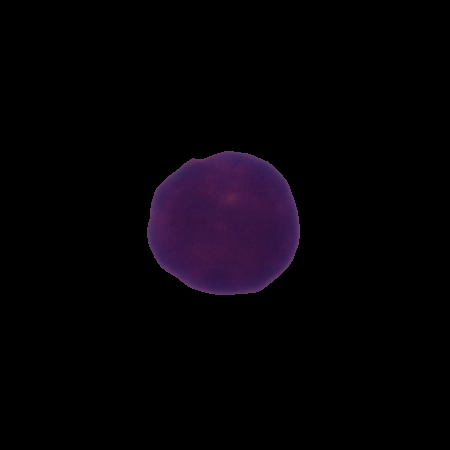
Label: healthy